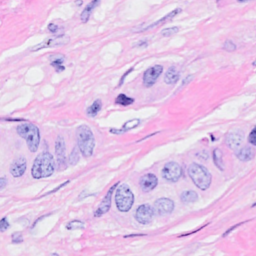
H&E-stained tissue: Breast